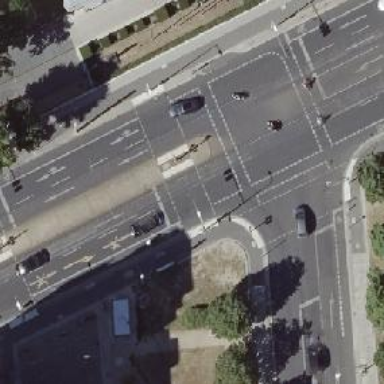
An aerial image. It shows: Footway that serves as traffic island.